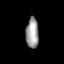
Tissue: skin
Cell type: Fibroblasts
Senescence score: 0.7432
Nuclear area (px): 383
Mean DAPI intensity: 155.77